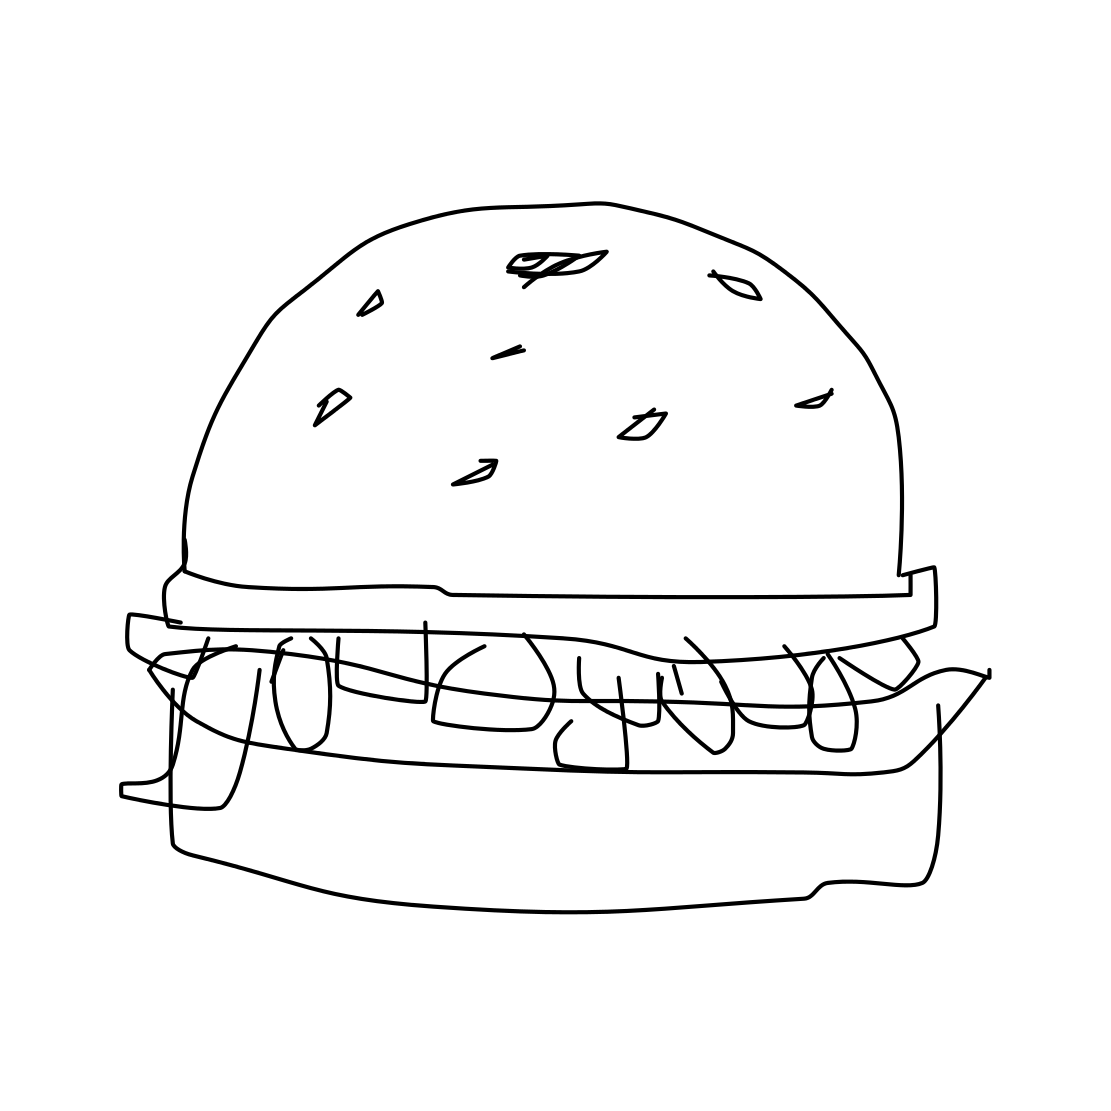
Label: hamburger